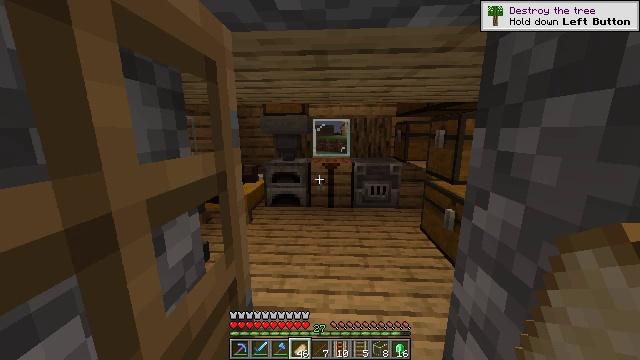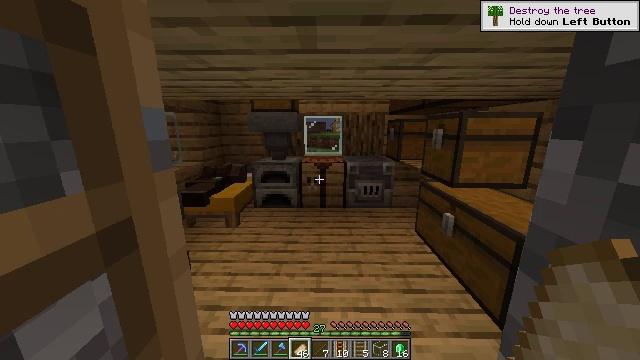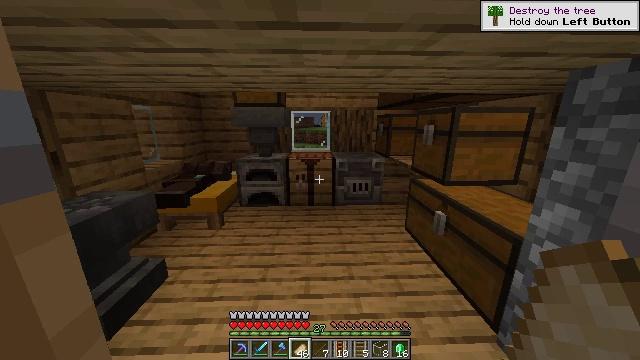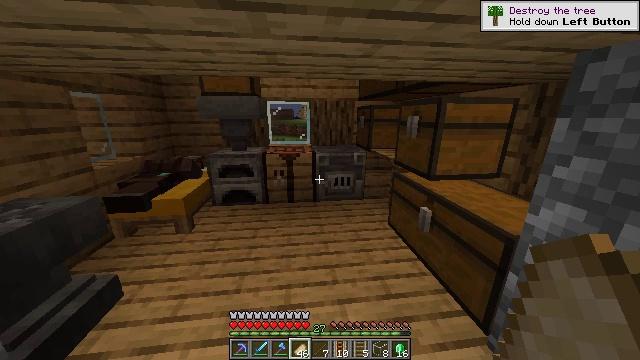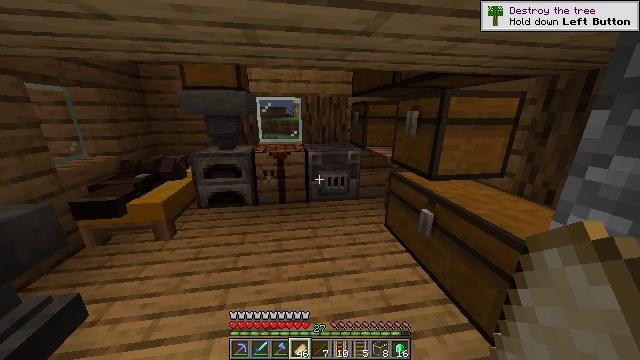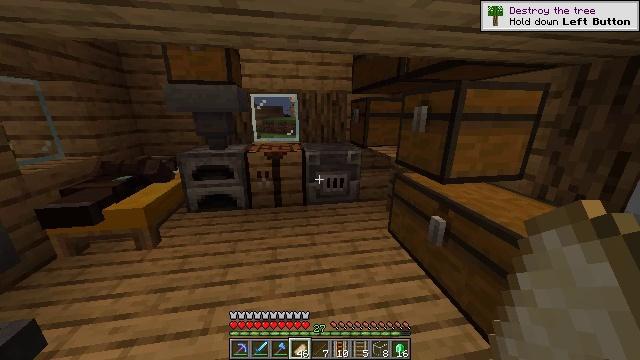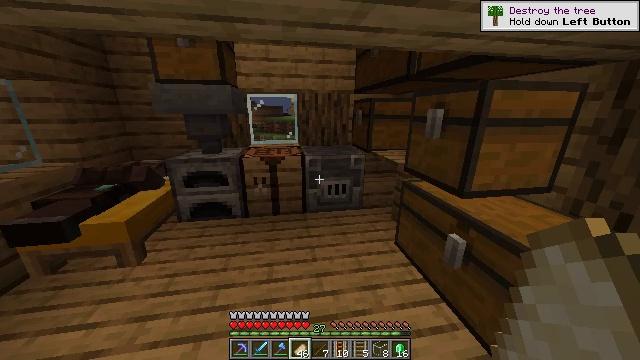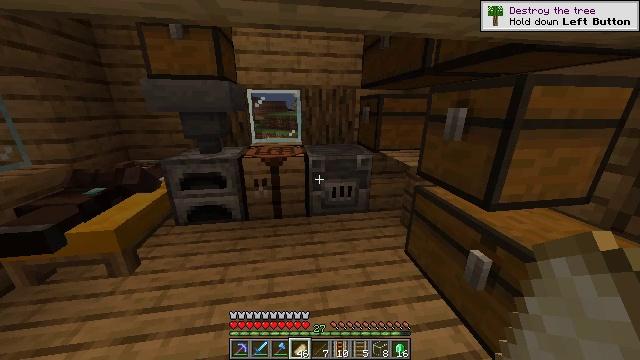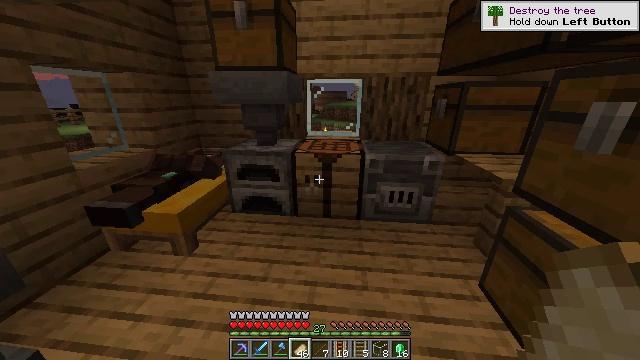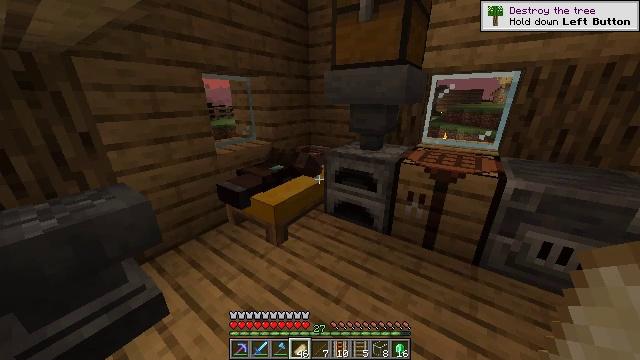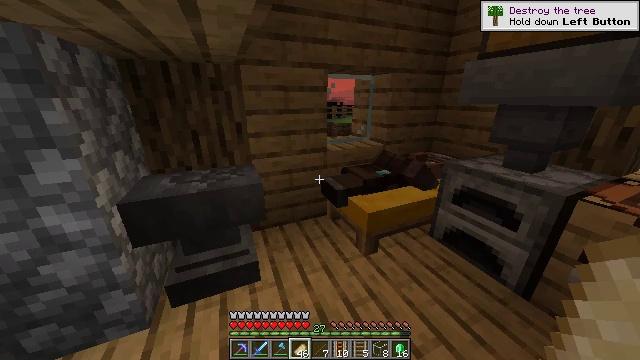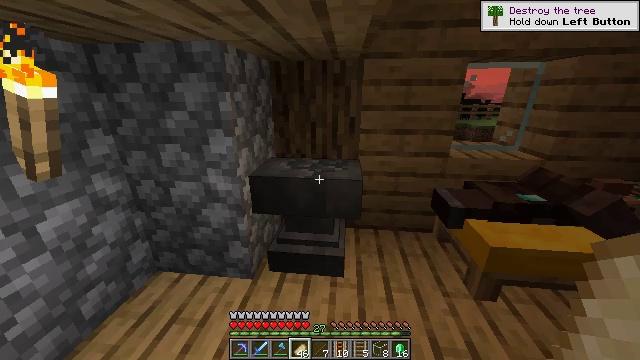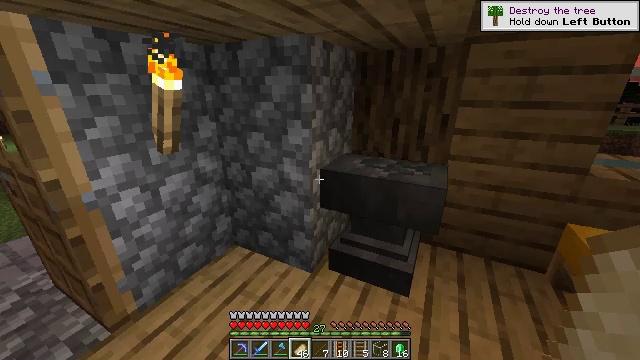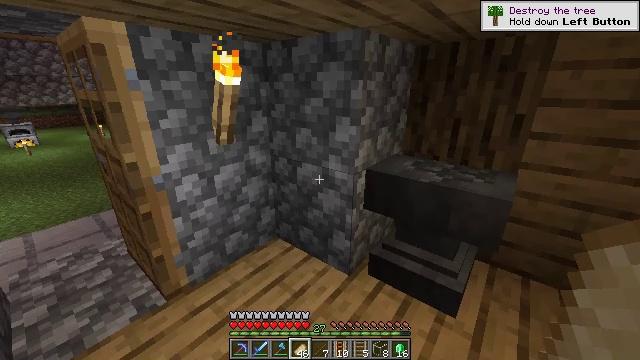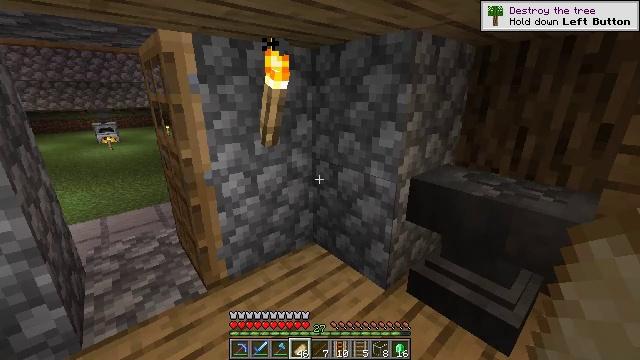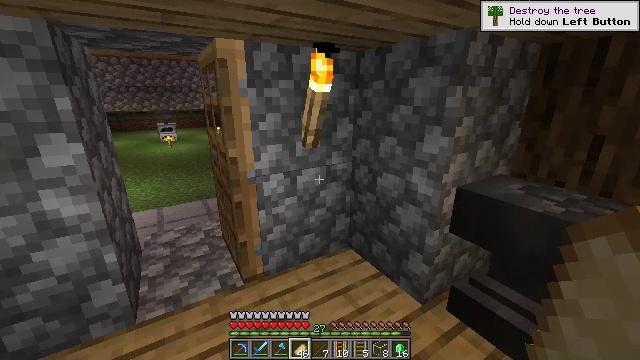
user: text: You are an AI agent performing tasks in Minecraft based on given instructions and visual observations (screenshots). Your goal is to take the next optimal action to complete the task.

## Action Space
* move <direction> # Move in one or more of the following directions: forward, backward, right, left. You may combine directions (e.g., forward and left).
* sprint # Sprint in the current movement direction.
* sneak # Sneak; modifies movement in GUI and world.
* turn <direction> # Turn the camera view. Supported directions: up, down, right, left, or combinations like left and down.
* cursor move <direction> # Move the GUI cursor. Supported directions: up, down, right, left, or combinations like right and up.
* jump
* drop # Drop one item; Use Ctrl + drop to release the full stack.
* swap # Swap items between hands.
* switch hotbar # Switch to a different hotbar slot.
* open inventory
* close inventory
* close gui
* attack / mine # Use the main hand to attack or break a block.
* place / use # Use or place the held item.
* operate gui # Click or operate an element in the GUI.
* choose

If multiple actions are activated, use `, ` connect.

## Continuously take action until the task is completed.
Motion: motion action
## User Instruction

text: Get green dye by smelting cactus in a furnace.
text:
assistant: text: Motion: move forward, sprint, turn right and down
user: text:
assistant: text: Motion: move forward, sprint, turn right and down
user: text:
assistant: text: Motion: move forward, turn right and down
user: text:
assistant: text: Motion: move forward, turn right
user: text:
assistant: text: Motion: move forward, sprint
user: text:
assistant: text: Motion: move forward, sprint
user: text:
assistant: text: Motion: move forward, sprint, turn down
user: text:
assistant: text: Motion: move forward, sprint, turn left and down
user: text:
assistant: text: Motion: move forward, turn left
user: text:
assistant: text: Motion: turn left
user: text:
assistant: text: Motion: turn left
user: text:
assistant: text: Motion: turn left
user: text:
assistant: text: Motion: turn left
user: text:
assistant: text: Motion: turn left and up
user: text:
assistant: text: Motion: turn left
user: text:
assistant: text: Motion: turn left
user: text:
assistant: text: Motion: turn left
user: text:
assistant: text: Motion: turn left
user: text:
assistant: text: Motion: turn left
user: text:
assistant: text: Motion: turn left
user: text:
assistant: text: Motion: turn left
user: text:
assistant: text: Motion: no_op
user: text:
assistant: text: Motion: turn left
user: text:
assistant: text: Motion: turn left
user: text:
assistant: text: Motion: no_op
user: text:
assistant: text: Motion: no_op
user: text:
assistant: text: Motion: no_op
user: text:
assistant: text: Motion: no_op
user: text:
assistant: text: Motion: use / place
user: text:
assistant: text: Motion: use / place